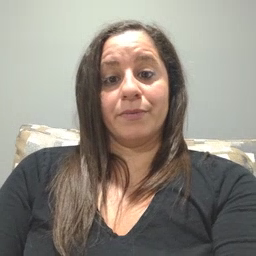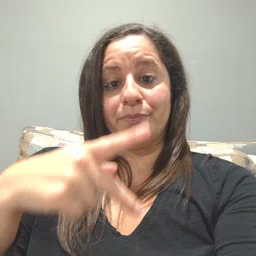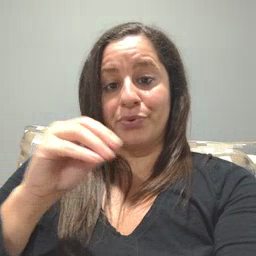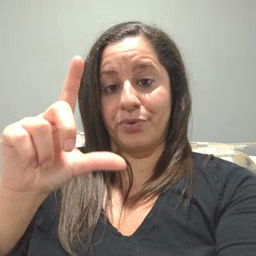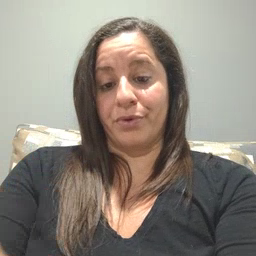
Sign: pool